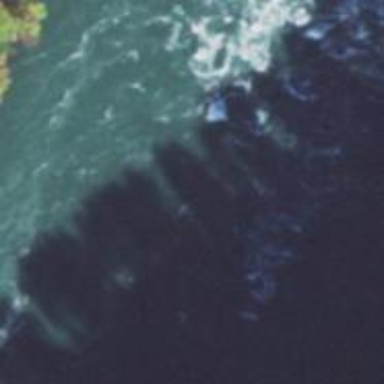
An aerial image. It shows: Rapids in the waterway.